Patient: sex M, age 81
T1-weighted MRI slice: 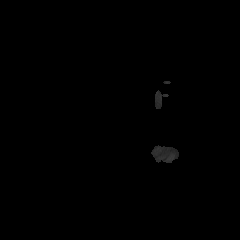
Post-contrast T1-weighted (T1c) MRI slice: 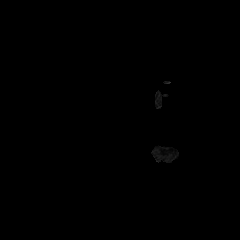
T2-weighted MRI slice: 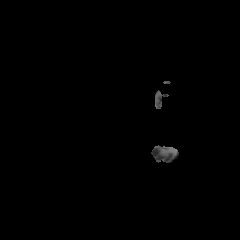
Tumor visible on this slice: no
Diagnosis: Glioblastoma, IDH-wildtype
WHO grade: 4